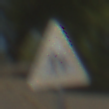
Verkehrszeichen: KinderLinks
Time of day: MorningAfternoon
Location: Outdoor (Nature)
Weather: PartlyCloudy
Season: NotSpecified
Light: Natural